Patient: sex F, age 63
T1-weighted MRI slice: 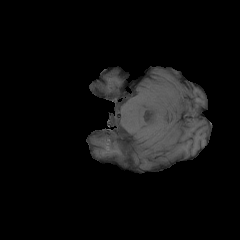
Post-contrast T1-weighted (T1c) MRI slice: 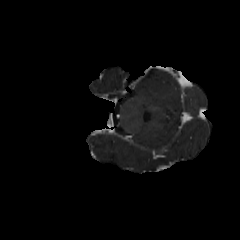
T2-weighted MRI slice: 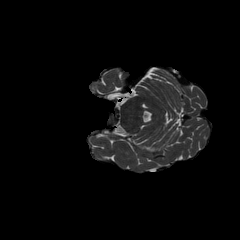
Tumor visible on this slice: no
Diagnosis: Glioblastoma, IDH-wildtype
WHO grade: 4